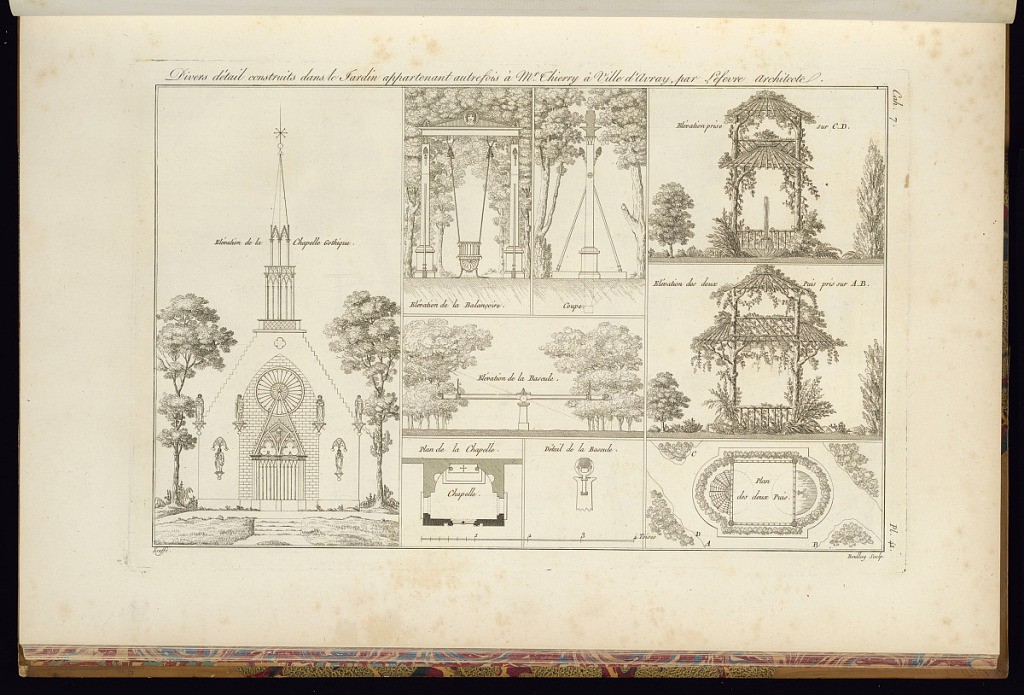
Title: Divers detail construits dans le Jardin appartenant autrefois à Mr. Thierry à Ville d’Avray, par Lefevre Architect
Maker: Jean-Charles Krafft, French, 1764 - 1833
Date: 1812
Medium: Etching and engraving on paper
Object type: Print
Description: An architectural print illustrating various garden buildings and structures, including five elevations, one sectional view and two floor plans. The structures include a Gothic chapel, a swing, a seesaw, and fountain, or well. The plate is titled, numbered, and signed.